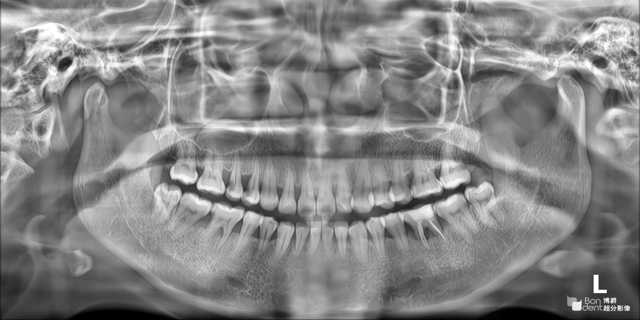
adult